I will show an image sequence of human cooking. I have annotated the images with numbered circles. Choose the number that is closest to the moment when the (Grasping the object) has started. You are a five-time world champion in this game. Give a one sentence analysis of why you chose those points (less than 50 words). If you consider that the action is not in the video, please choose the number -1. Provide your answer at the end in a json file of this format: {"points": []}
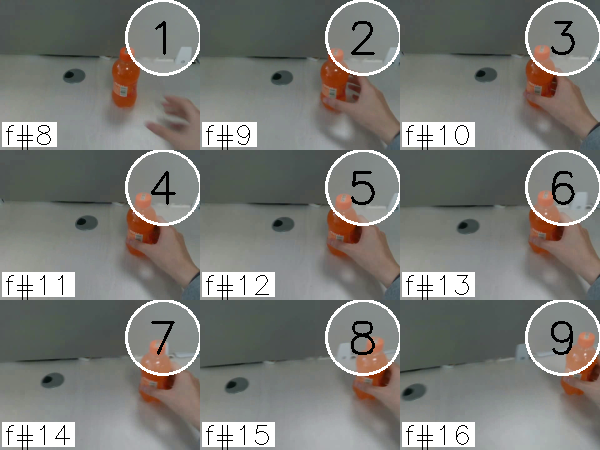
Frame 3 shows the clearest moment of hand-object contact.
{"points": [3]}